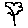
Label: flower